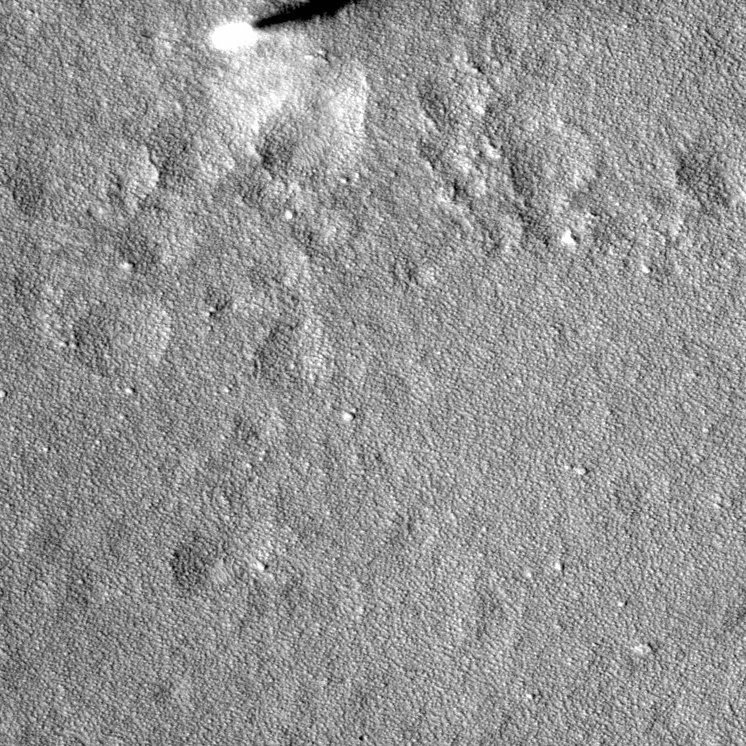
Label: dustdevil